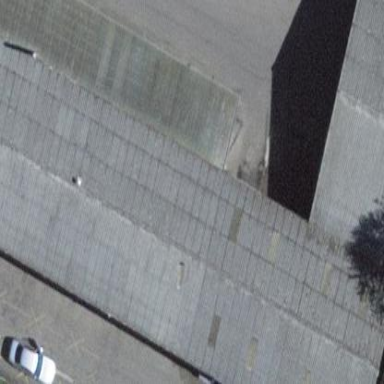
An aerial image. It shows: Industrial building.